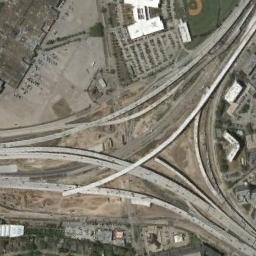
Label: overpass